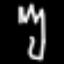
Label: fork